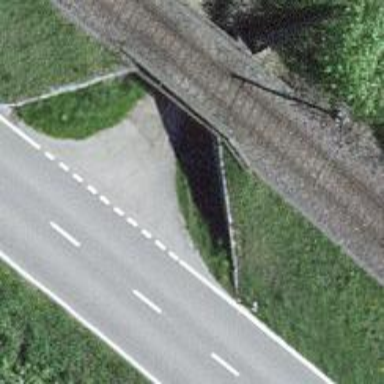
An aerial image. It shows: Track with grade 2 surface going through tunnel.